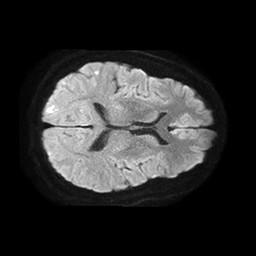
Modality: TRACE
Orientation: axial
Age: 52
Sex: female
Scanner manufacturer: philips
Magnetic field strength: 1.5 T
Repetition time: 4.6 s
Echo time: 0.08517 s